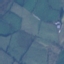
Land use / land cover: Pasture